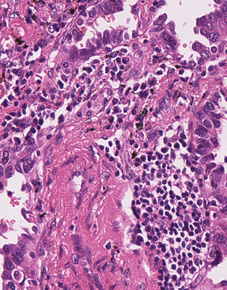
Tumor epithelial tissue: yes
Tumor-associated stroma tissue: yes
Normal tissue: no